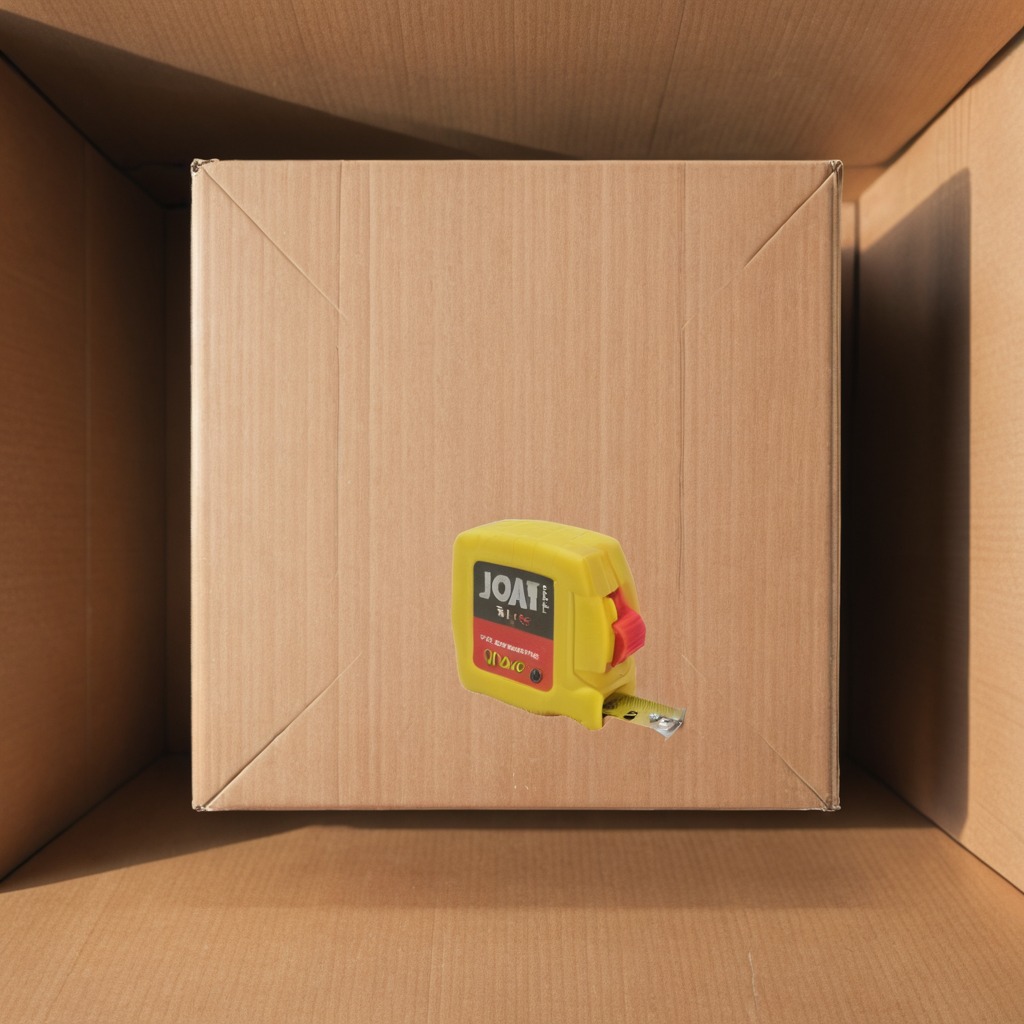
A measuring tape is lying on the cardboard box surface in the outdoor workshop during daytime bright natural light soft shadows slightly creased but